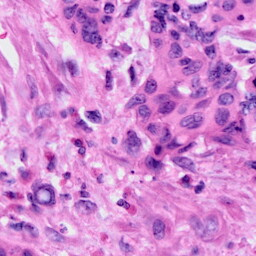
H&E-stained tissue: Cervix